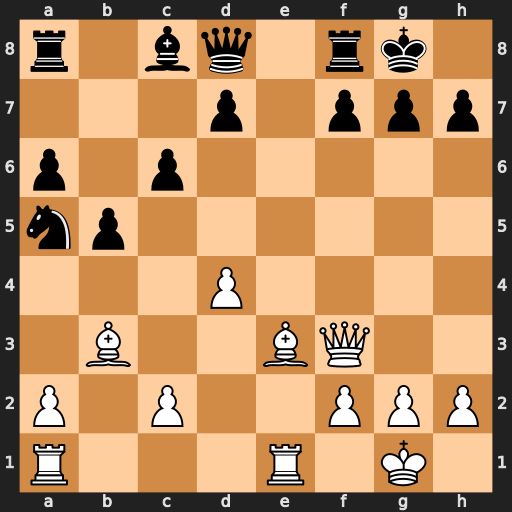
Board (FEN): r1bq1rk1/3p1ppp/p1p5/np6/3P4/1B2BQ2/P1P2PPP/R3R1K1
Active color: w
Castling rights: -
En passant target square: -
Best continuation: Bg5 Nxb3 Bxd8